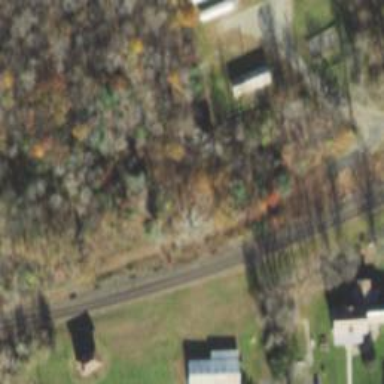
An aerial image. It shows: Historic railway turntable.